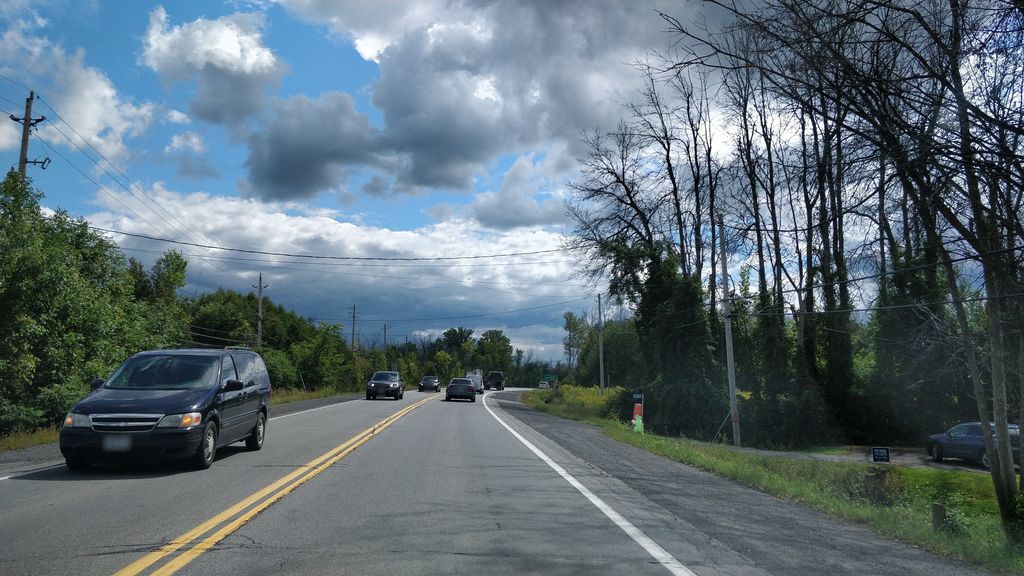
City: ottawa-gatineau